Interaction volume radius: 5 \u00c5
Interaction volume height: 25 \u00c5
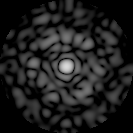
Disorder parameter: 0.8384